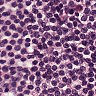
Metastatic tissue present: no